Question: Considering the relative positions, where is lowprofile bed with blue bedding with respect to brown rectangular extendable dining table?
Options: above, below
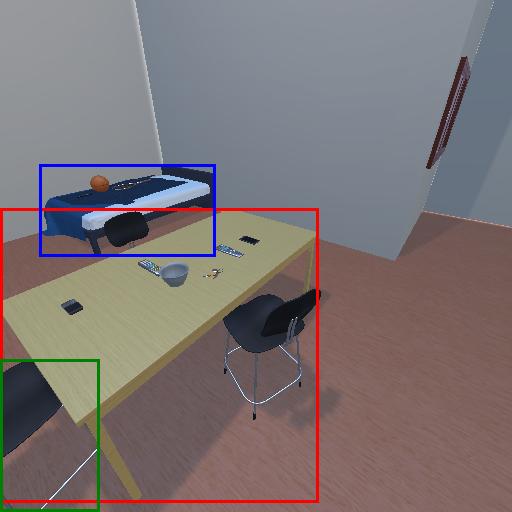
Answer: above